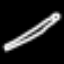
Label: pencil